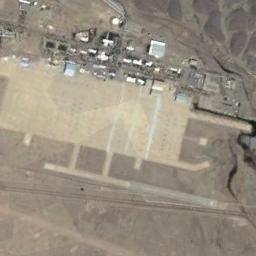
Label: airport